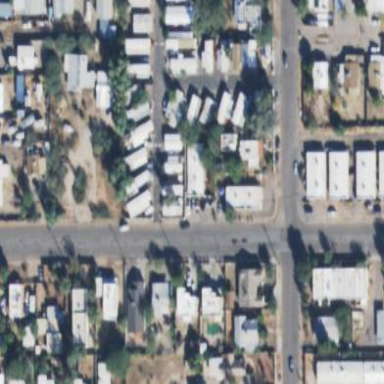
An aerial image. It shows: Residential area designated as trailer park.